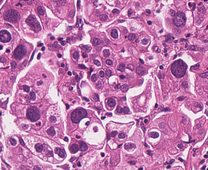
Tumor epithelial tissue: yes
Tumor-associated stroma tissue: no
Normal tissue: no